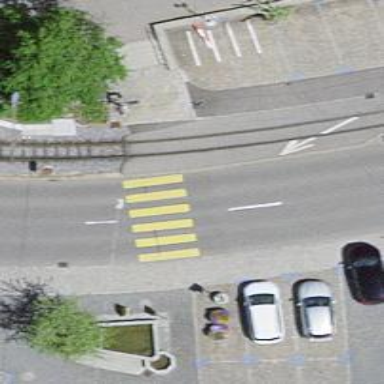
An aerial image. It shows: Crossing for the railway.